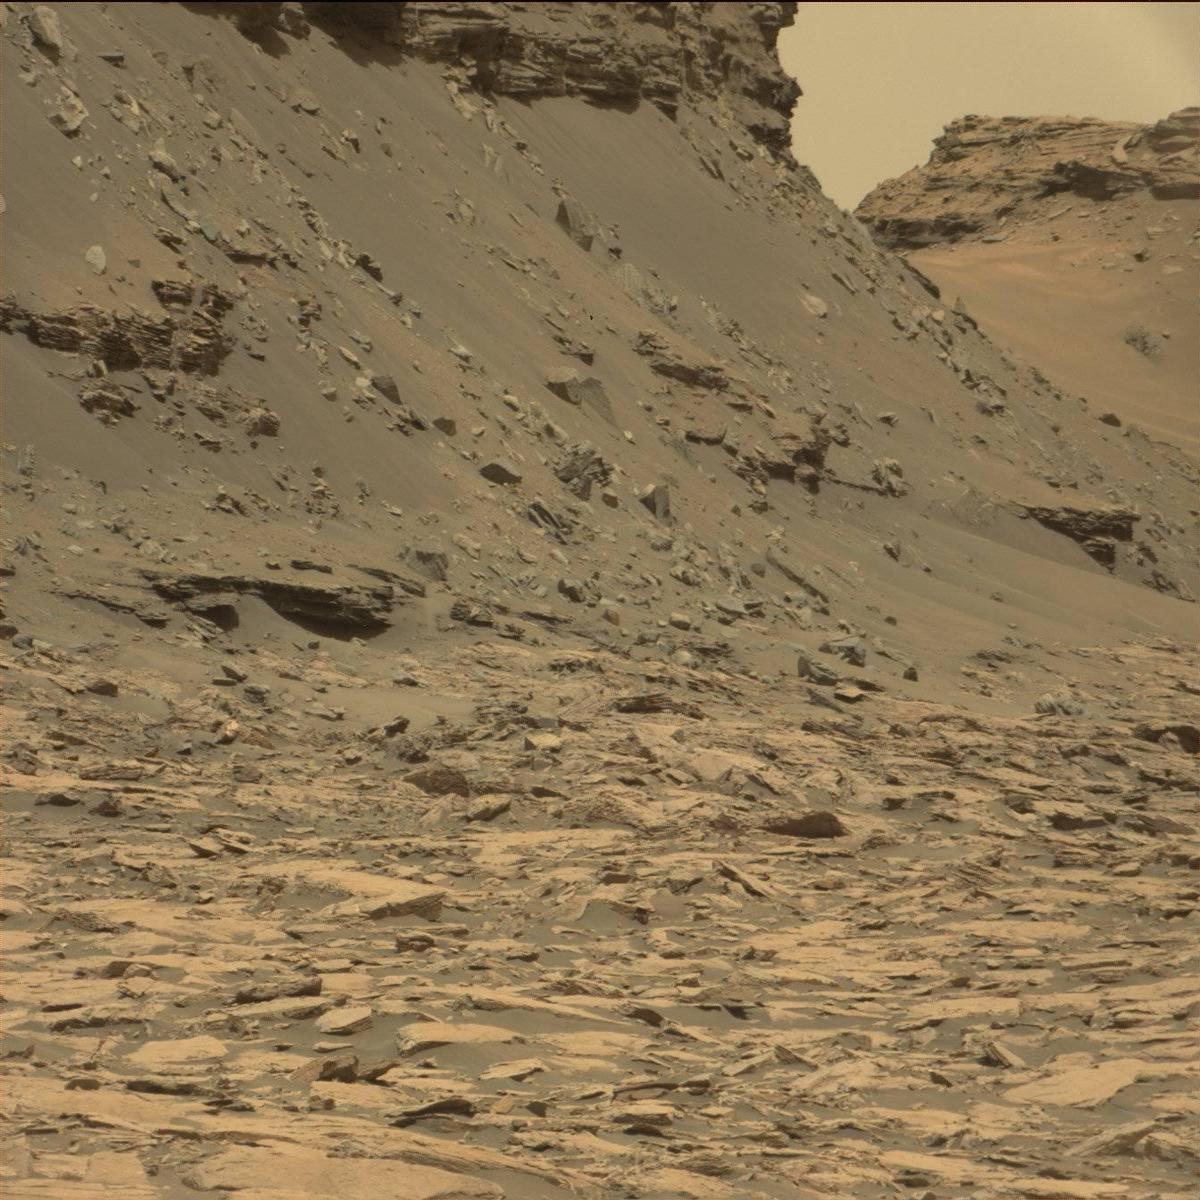
Terrain classes present: Bedrock, Sand / Soil, Sky